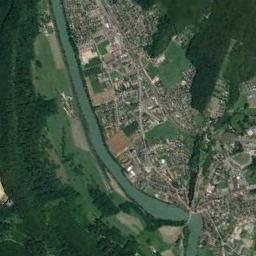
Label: river